Interaction volume radius: 5 \u00c5
Interaction volume height: 30 \u00c5
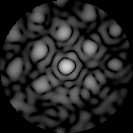
Disorder parameter: 0.4809